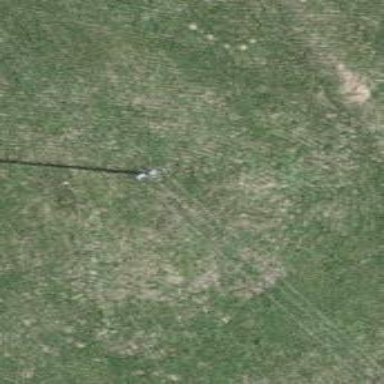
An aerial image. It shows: Minor power line.